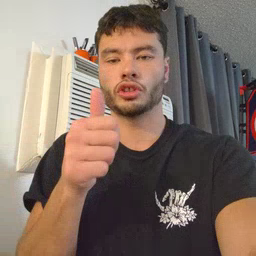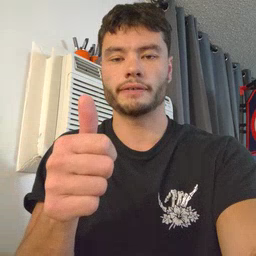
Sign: yourself